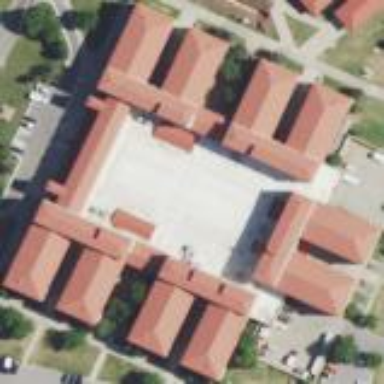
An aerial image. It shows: Military barracks building.